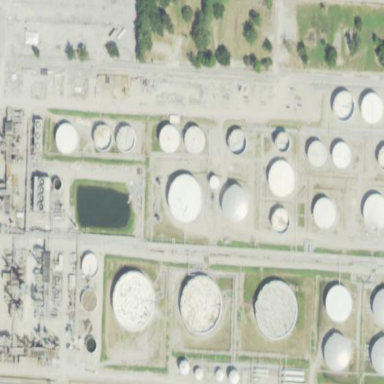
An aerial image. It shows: Industrial area with refinery. It is man-made works within the industrial land use.